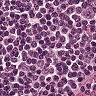
Metastatic tissue present: no